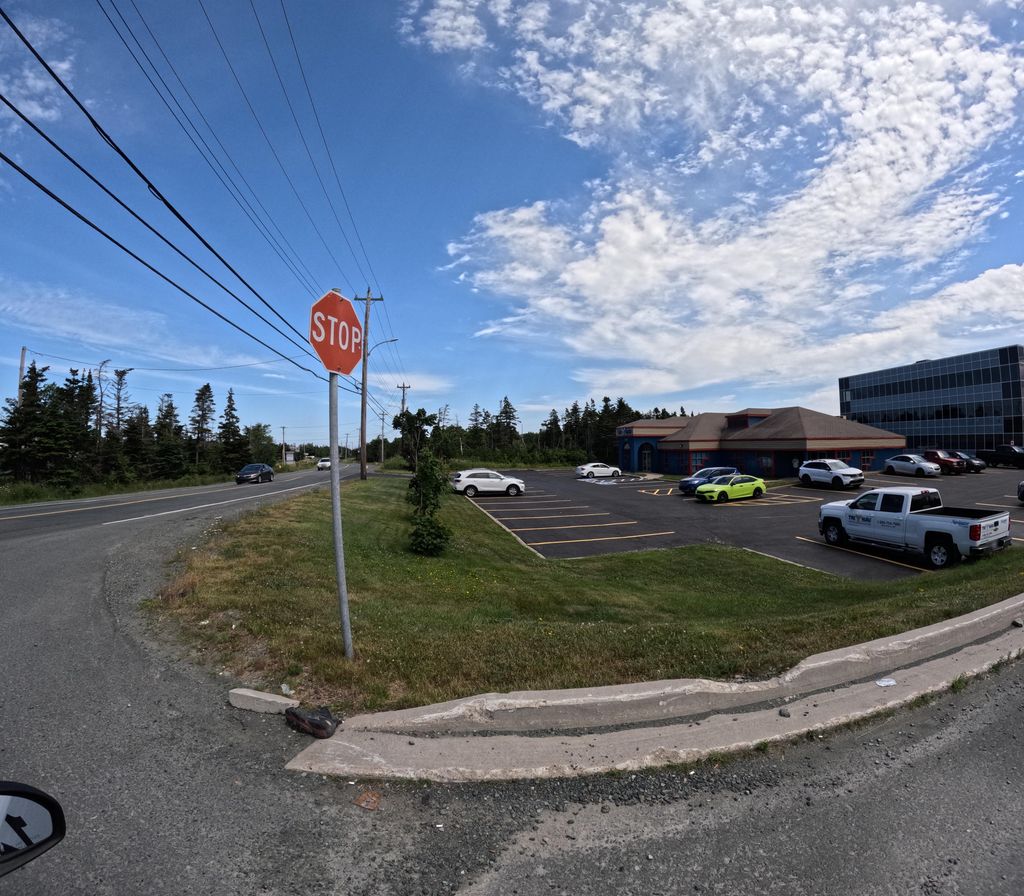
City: st_johns